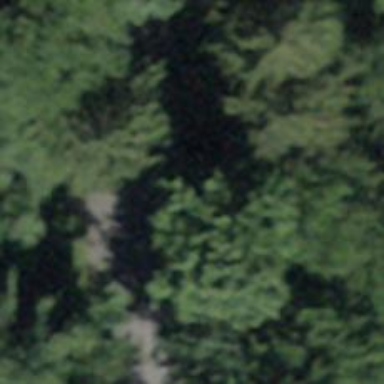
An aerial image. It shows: Culvert tunnel.